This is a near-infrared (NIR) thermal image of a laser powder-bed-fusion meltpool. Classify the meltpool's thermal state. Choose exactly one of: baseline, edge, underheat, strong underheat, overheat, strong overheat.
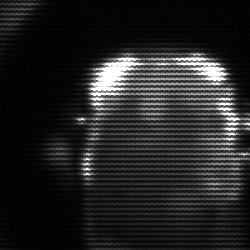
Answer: baseline